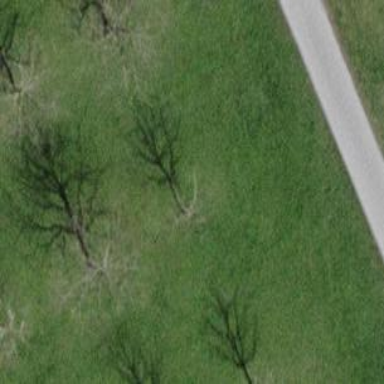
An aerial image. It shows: Row of trees in natural setting.